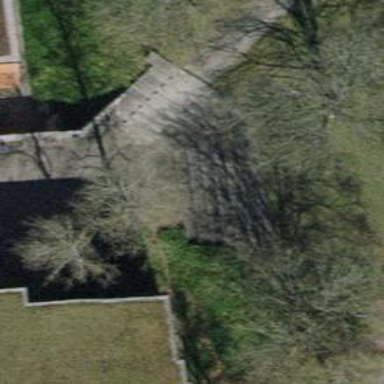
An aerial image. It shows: Set of steps on the road.